Field crop: maize
Growth stage: 2
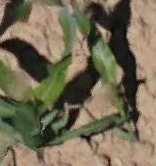
Species: maize